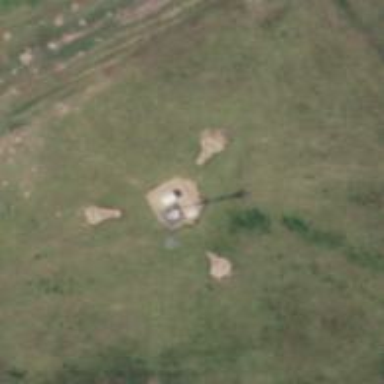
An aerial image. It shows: Man-made mast used for communication purposes.